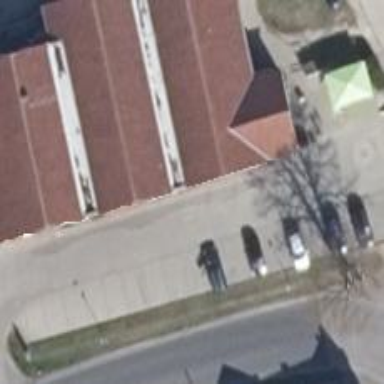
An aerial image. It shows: Post office.